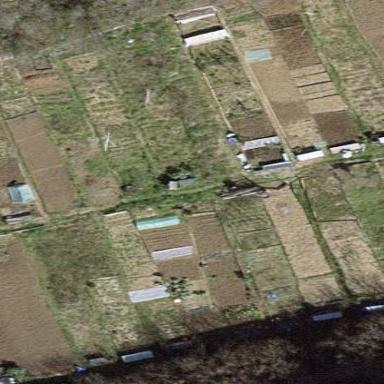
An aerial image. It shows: Allotments area.